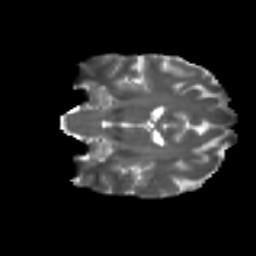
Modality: T2w
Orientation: coronal
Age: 23
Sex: female
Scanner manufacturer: ge
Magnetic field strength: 3 T
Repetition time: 7.8 s
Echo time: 0.0606 s